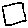
Label: square